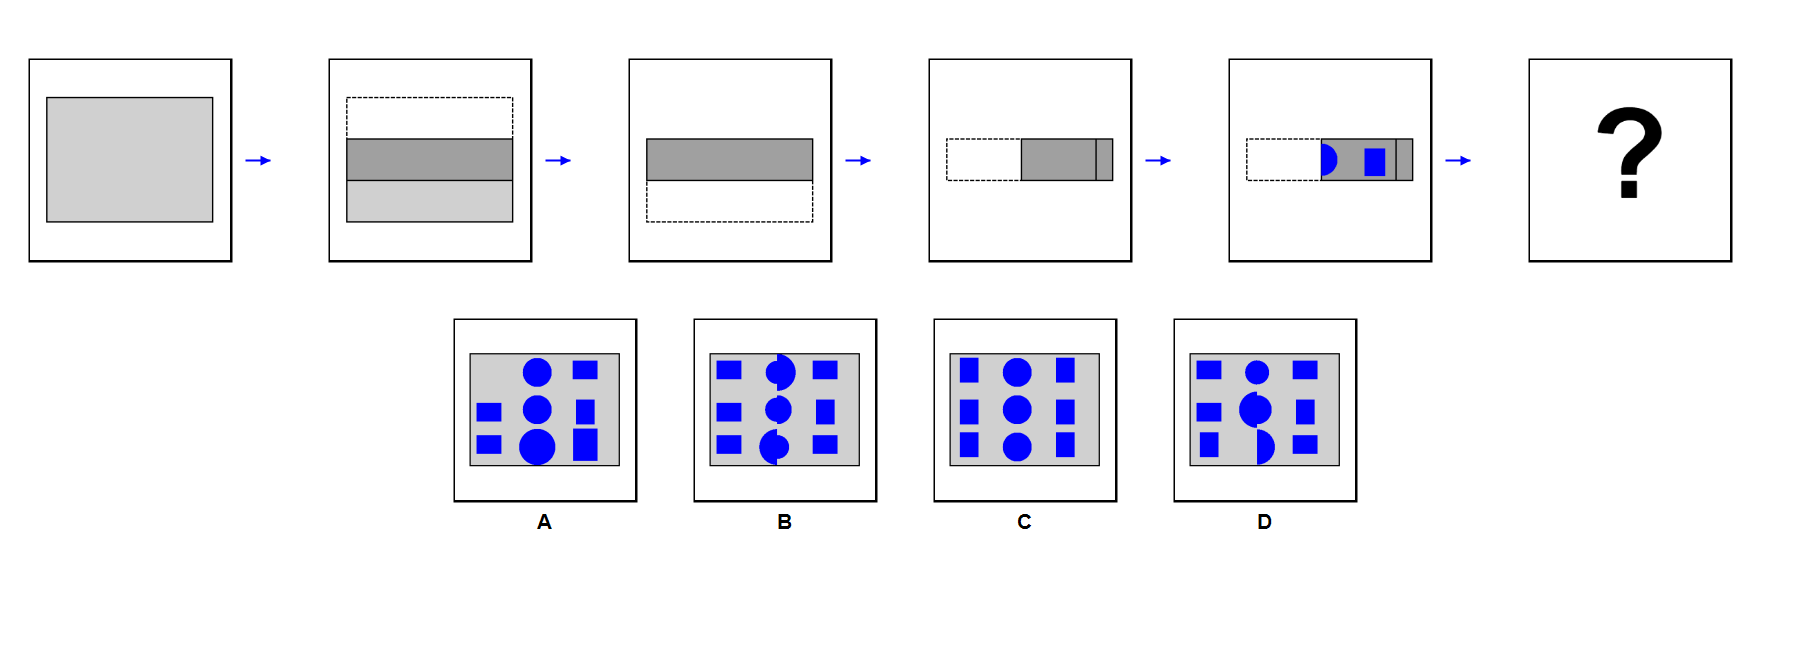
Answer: C